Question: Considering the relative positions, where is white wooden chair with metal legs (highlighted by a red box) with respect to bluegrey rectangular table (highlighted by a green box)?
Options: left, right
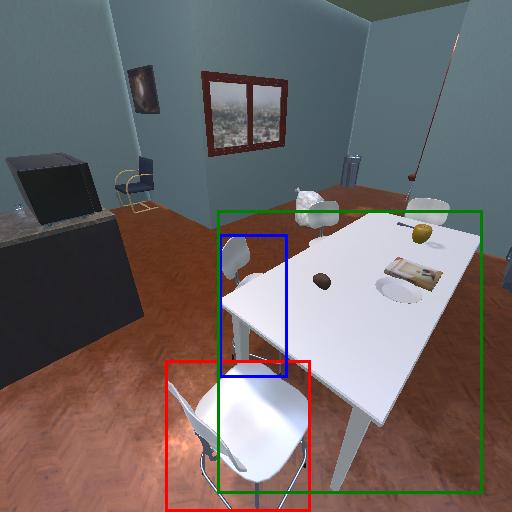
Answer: left